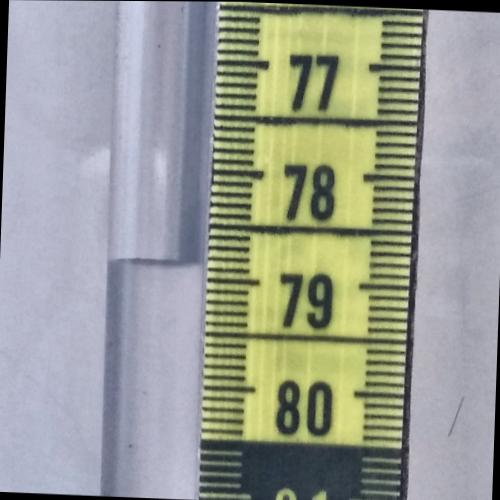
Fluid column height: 78.9 cm